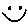
Label: smiley face